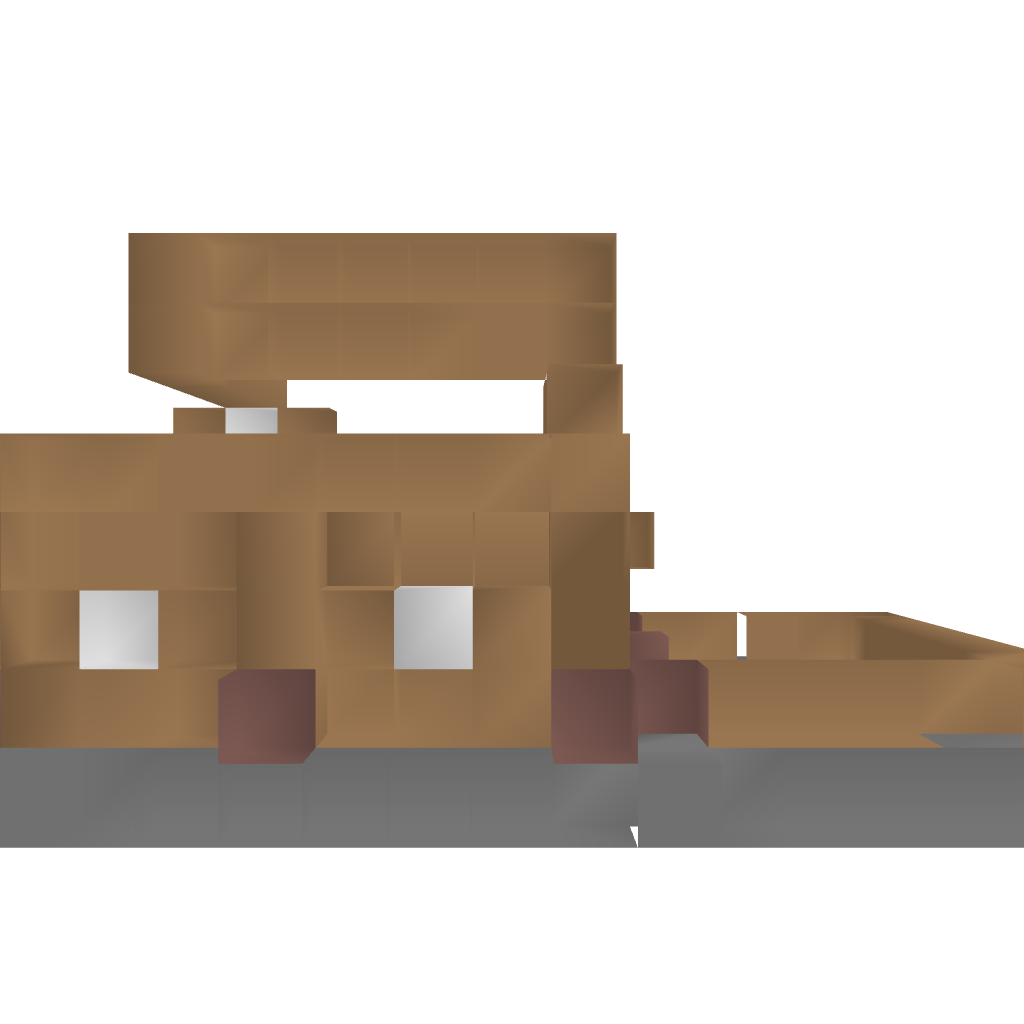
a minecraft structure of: Medieval farmer house bad low quality